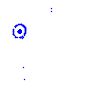
Particle: electron